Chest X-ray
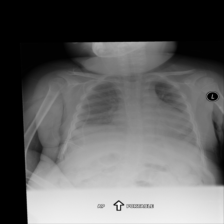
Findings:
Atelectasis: positive
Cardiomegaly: negative
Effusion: negative
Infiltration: positive
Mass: negative
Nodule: negative
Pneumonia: negative
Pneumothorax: negative
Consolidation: negative
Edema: negative
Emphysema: negative
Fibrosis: negative
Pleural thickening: negative
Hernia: negative